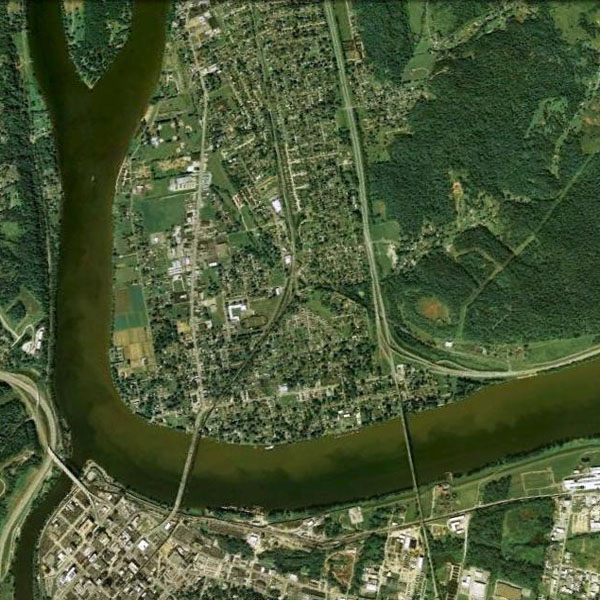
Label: River